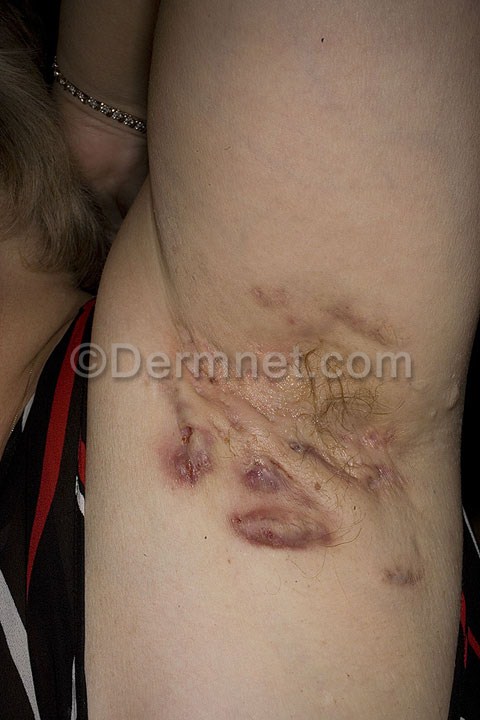
Disease: Acne and Rosacea Photos